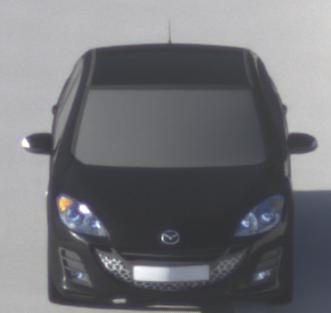
Make: Mazda
Model: 3 1.6
Detailed model: 3 (BL)
Model produced from: 2009/05
Model produced until: 2010/12
Doors: 5
Color: black
Road condition: dry road
Daytime: sunrise or sunset
Contrast: medium contrast